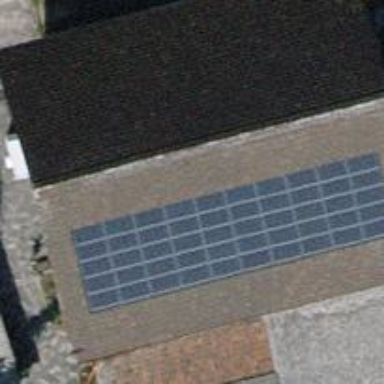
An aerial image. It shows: Solar power generator with photovoltaic panels.